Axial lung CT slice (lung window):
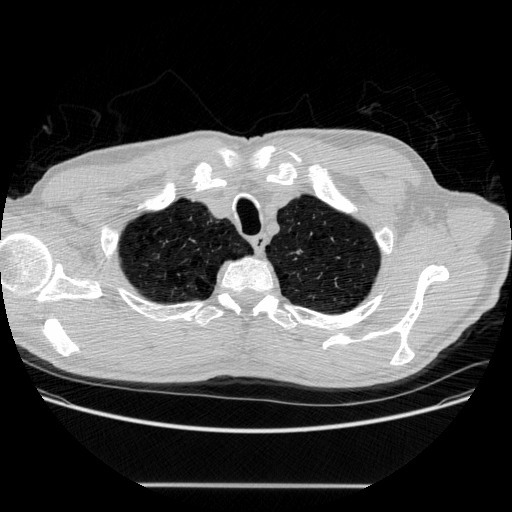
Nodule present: no